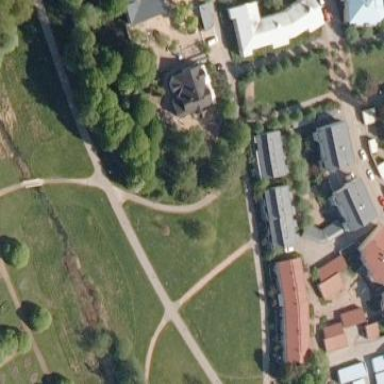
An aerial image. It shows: Kindergarten.